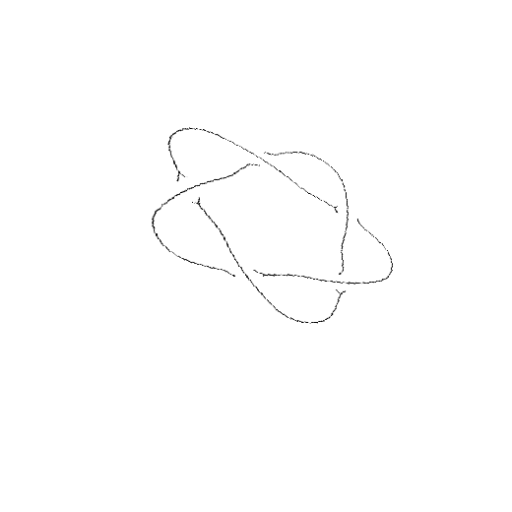
Crossing number: 5